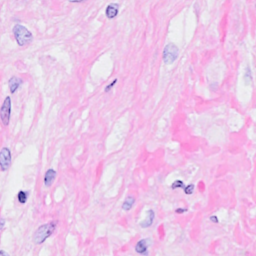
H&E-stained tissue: Breast